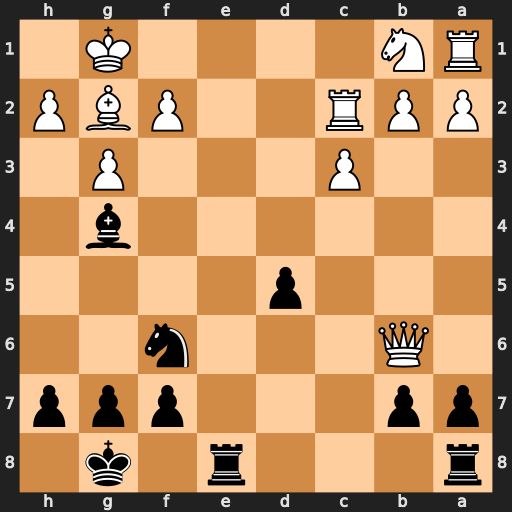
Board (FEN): r3r1k1/pp3ppp/1Q3n2/3p4/6b1/2P3P1/PPR2PBP/RN4K1
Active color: b
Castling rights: -
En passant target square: -
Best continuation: Re1+ Bf1 axb6